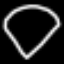
Label: diamond